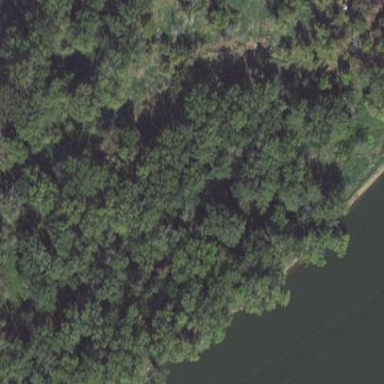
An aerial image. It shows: Deciduous broadleaved woodland.